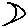
Label: moon